Interaction volume radius: 5 \u00c5
Interaction volume height: 25 \u00c5
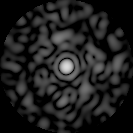
Disorder parameter: 0.8509